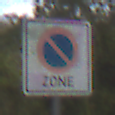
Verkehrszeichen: BeginnEingeschraenktesHalteverbotZone
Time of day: MorningAfternoon
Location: Outdoor (Urban)
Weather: PartlyCloudy
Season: NotSpecified
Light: Natural